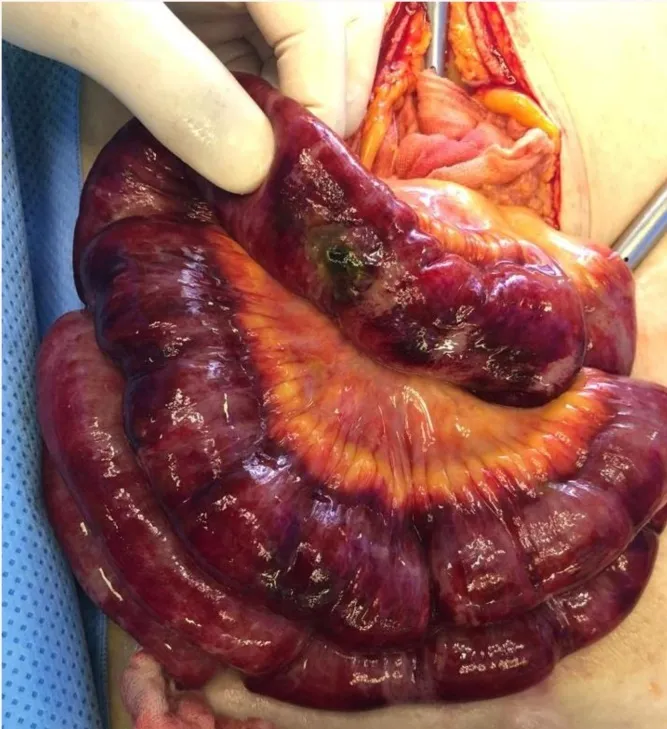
Intra-operative findings: 1.5-cm perforation hole over jejunum. The bowel around the perforation was found to be inflamed and ugly looking. Overall color of bowel and mesentery turned dark.
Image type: medical_photograph (other_medical_photograph)